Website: home-depot
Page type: added-to-cart
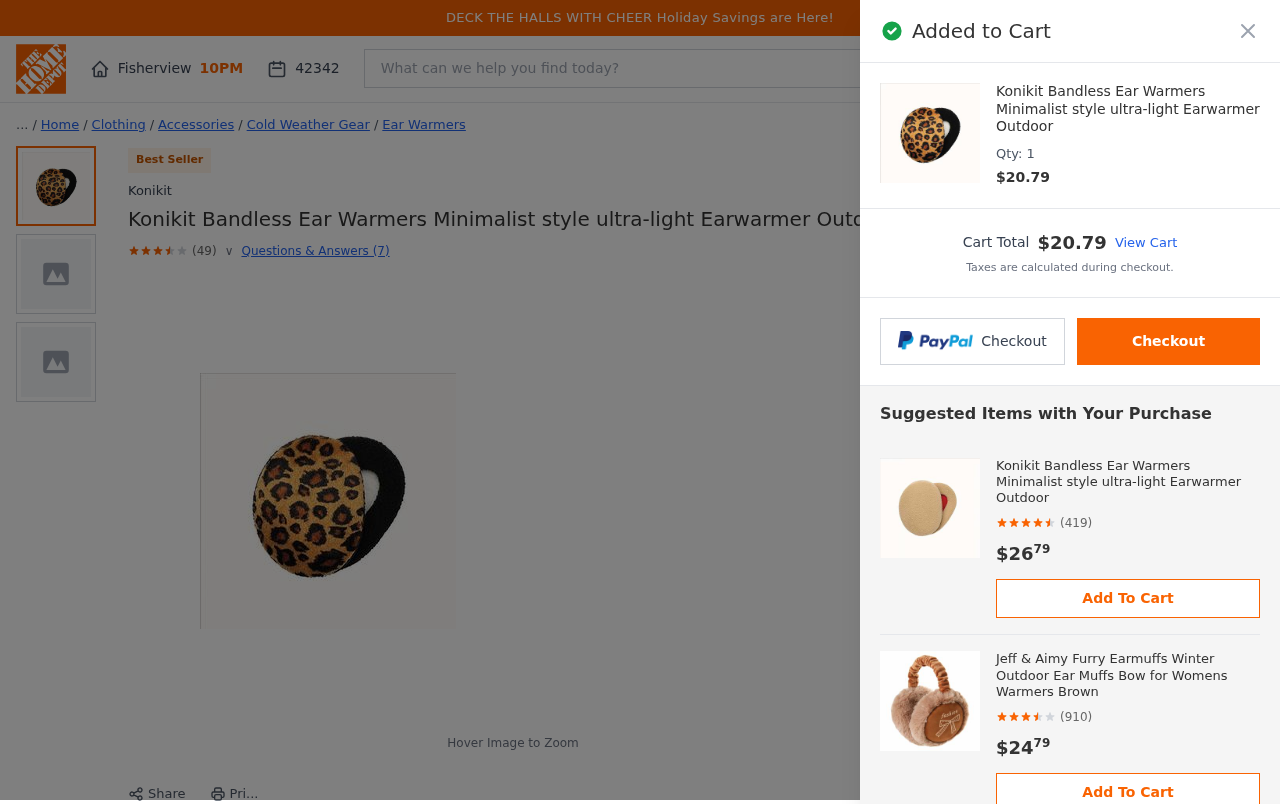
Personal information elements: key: PII_CITY
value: Fisherview
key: PII_POSTCODE
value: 42342
Product elements: key: PRODUCT1_BRAND
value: Konikit
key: PRODUCT1_BREADCRUMB
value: Home
Clothing
Accessories
Cold Weather Gear
Ear Warmers
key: PRODUCT1_NAME
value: Konikit Bandless Ear Warmers Minimalist style ultra-light Earwarmer Outdoor
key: PRODUCT1_NUM_RATINGS
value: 49
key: PRODUCT1_PRICE
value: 20.79
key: PRODUCT1_QUANTITY
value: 1
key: PRODUCT1_RATING
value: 3.5
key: PRODUCT2_NAME
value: Konikit Bandless Ear Warmers Minimalist style ultra-light Earwarmer Outdoor
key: PRODUCT2_NUM_RATINGS
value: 419
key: PRODUCT2_PRICE
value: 26.79
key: PRODUCT2_RATING
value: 4.6
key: PRODUCT3_NAME
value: Jeff & Aimy Furry Earmuffs Winter Outdoor Ear Muffs Bow for Womens Warmers Brown
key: PRODUCT3_NUM_RATINGS
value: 910
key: PRODUCT3_PRICE
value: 24.79
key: PRODUCT3_RATING
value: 3.8
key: PRODUCT4_NAME
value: Konikit 2pack Bandless Ear Warmers Minimalist style ultra-light Earwarmer Outdoor Couple warm earmuf
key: PRODUCT4_PRICE
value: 31.95
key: PRODUCT5_NAME
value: EMWM Unisex EarMuffs Faux Furry Earwarmer Winter Outdoor EarMuffs Ear Warmers Ear Cover for Cold Wea
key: PRODUCT5_NUM_RATINGS
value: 249
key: PRODUCT5_PRICE
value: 25.49
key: PRODUCT5_RATING
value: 4
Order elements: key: ORDER_TOTAL
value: $20.79
Search elements: key: HEADER_SEARCH
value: What can we help you find today?